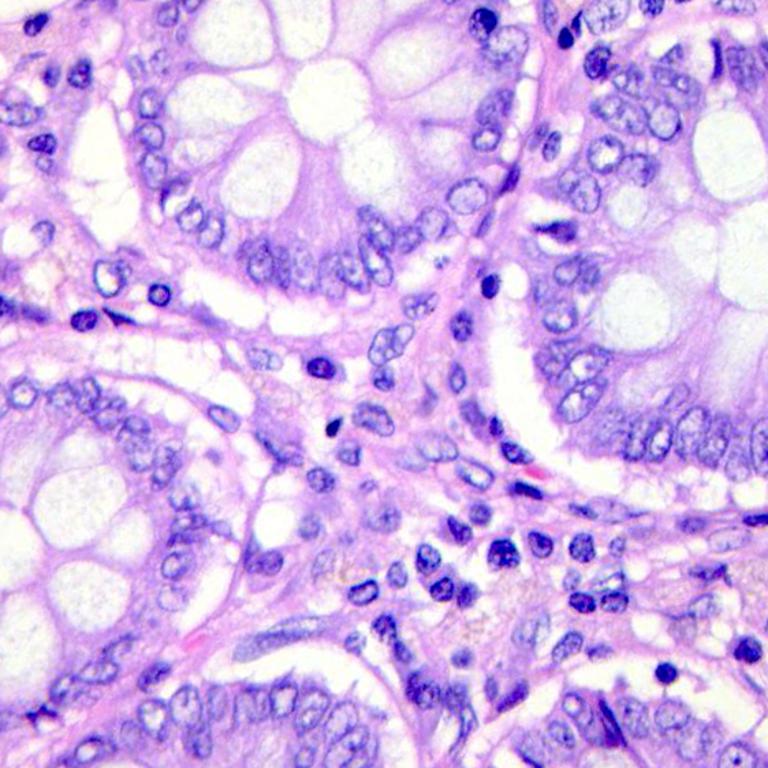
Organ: colon
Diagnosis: benign